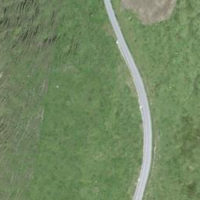
EUNIS habitat code: 24
Species observed at this site:
Crocus vernus